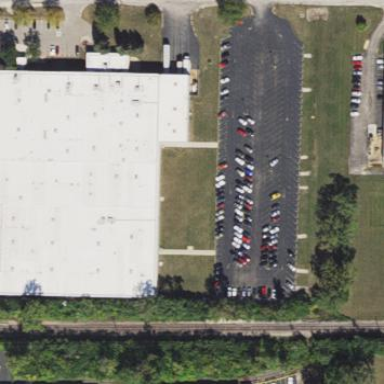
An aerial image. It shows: Commercial building.